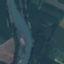
Land use / land cover class: River